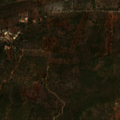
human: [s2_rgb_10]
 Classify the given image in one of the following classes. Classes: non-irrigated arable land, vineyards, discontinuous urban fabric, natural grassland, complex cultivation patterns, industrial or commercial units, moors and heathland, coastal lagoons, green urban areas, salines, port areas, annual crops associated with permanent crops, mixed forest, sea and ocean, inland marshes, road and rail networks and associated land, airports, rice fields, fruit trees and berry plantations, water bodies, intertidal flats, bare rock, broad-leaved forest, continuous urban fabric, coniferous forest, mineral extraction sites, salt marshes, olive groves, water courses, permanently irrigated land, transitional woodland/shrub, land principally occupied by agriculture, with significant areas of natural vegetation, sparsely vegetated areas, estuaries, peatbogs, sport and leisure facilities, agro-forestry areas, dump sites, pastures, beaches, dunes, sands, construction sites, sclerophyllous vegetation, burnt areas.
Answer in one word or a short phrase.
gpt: fruit trees and berry plantations, annual crops associated with permanent crops, land principally occupied by agriculture, with significant areas of natural vegetation, sclerophyllous vegetation